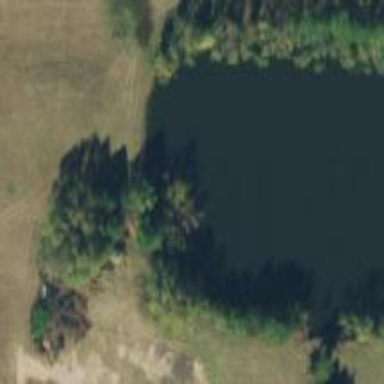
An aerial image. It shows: Pond surrounded by natural water.